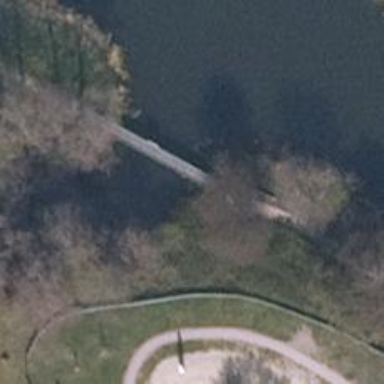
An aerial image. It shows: Path crossing bridge without sidewalk.